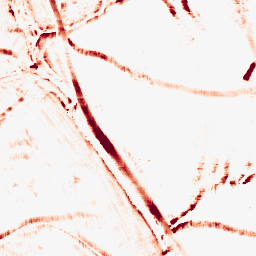
Category: morphological
Decomposition family: morphological_rect
Decomposition parameters: operation: opening
width: 10
height: 10
Upsampling method: cubic_catmull_rom
Upsampling parameters: scale: 2
Upsampling scale: 2